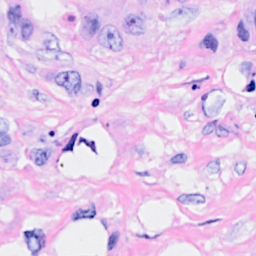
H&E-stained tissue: Breast